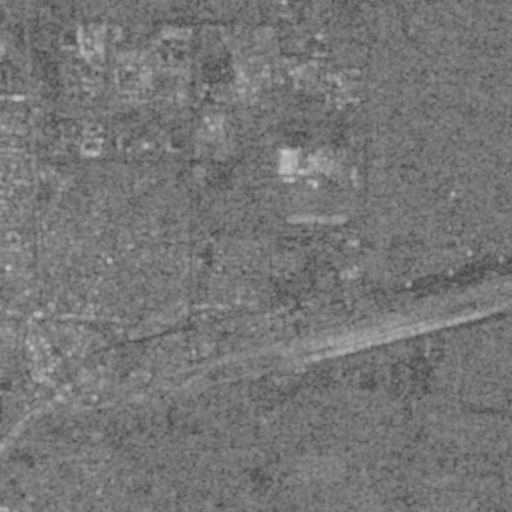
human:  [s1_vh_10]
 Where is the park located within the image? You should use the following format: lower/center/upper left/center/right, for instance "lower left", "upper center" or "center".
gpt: The park is located in the lower left of the image.
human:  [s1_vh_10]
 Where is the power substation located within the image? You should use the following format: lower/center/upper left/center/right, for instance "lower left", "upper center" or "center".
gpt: The power substation is located in the center left of the image.
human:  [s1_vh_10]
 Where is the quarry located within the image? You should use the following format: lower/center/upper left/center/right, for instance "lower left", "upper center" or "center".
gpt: There is no quarry in the image.

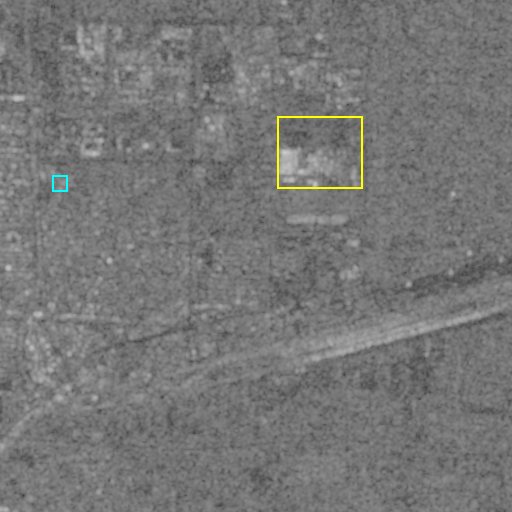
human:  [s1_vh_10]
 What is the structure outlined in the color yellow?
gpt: The structure outlined in yellow is a power plant.
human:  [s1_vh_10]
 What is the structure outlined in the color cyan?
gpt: The structure outlined in cyan is a power substation.
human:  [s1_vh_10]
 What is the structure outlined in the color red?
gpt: There is no red outline.